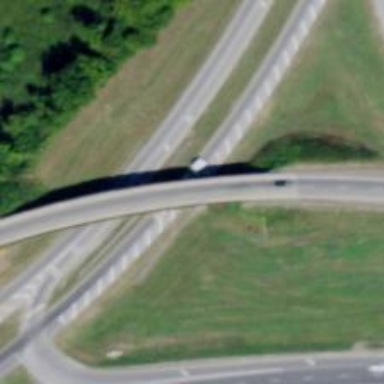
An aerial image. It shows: Bridge on trunk highway that is expressway with dual carriageway.